Question: I have an Android project, which uses Maven. Originally, it worked fine with Eclipse (ADT).
But then I added a unit test and moved the source code from 'src' to 'src/main/java' directory and put my unit tests into 'src/test/java' folder.
Thereafter Eclipse started to complain about wrong package names and refuses to run/debug my unit tests.
I tried to fix the problem by adding 'src/main/java' and 'src/test/java' to Java source path.
But this didn't help, I still can't run unit tests.

How can I fix this?
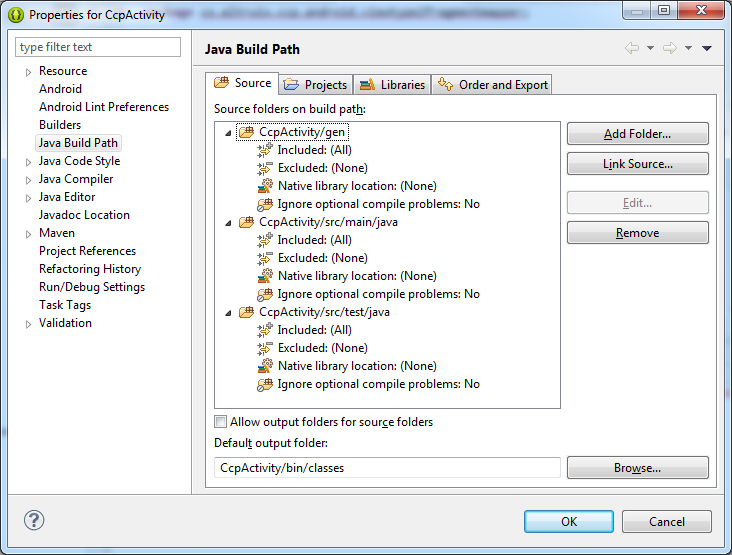
Answer: I found out that <URL> allows to change the location of the unit tests. This solved my problem.